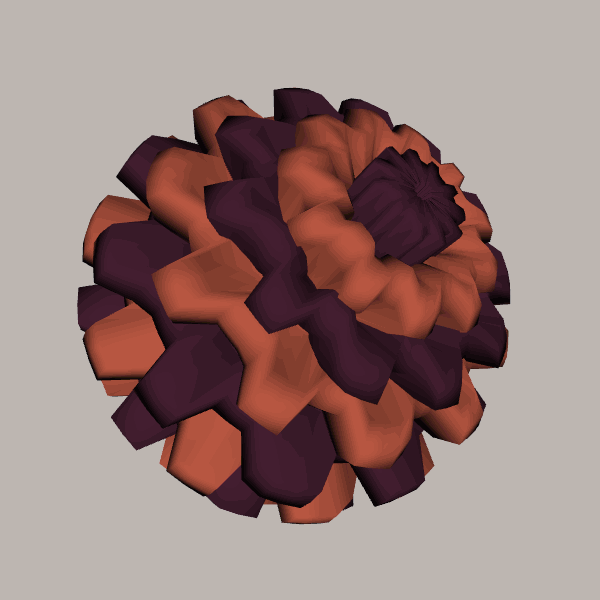
Background: light